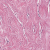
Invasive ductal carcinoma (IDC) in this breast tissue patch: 0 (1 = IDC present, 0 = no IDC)